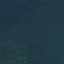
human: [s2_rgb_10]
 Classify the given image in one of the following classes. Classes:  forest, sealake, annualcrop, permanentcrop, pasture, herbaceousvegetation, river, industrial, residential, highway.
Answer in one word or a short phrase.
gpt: Forest